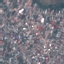
Label: Residential